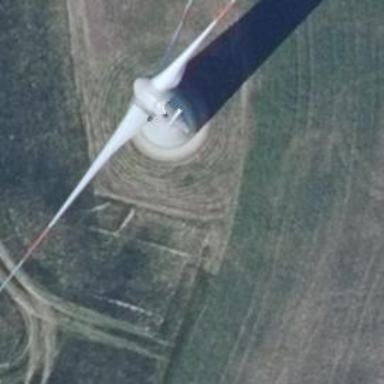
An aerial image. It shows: Wind generator in the form of horizontal axis wind turbine.